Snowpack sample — Buffalo Mountain, Silverthorne, Colorado, USA (1/25/25, 10:11 AM MST)
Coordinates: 39.6222, -106.1139
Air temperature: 22 °F
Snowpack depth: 110 cm
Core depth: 30 cm
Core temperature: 42.8 °F
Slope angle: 12°, slope face: 102°
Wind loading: high
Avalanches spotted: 0
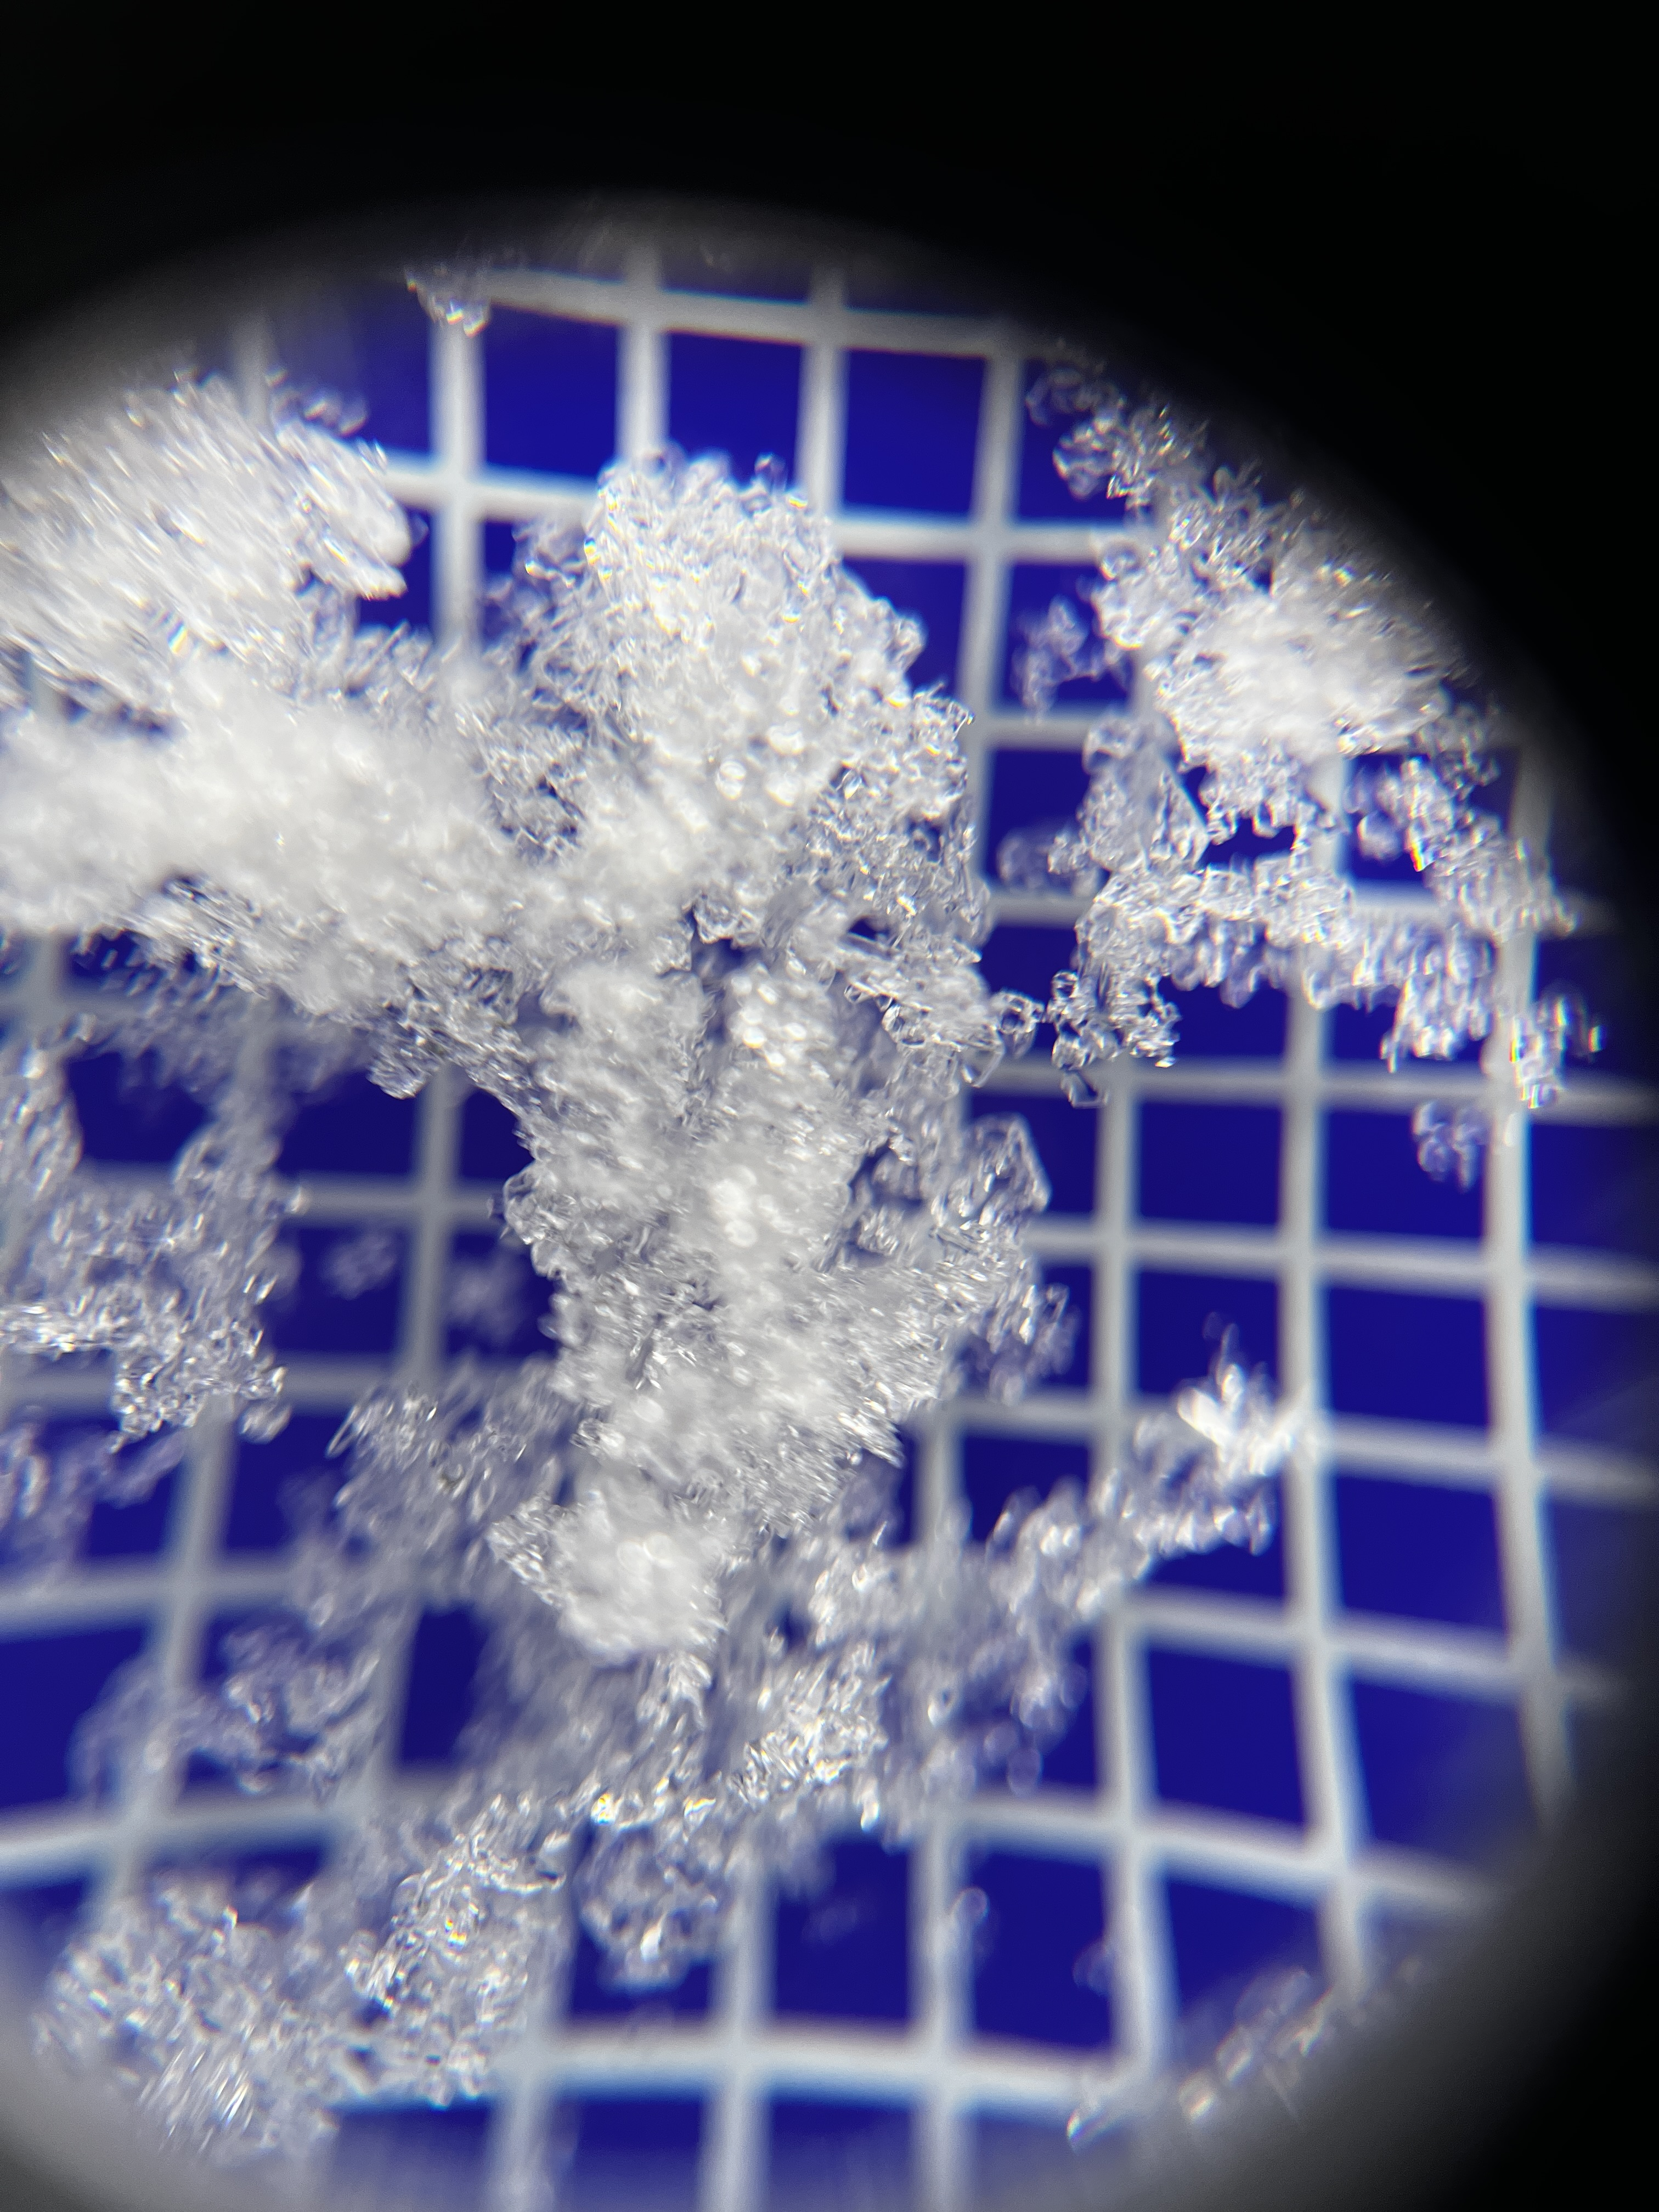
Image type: magnified_profile
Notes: No avalanches nearby, collected on the outskirts of a fire break 15 meters from the treeline, on way to Buffalo and Red Mountain